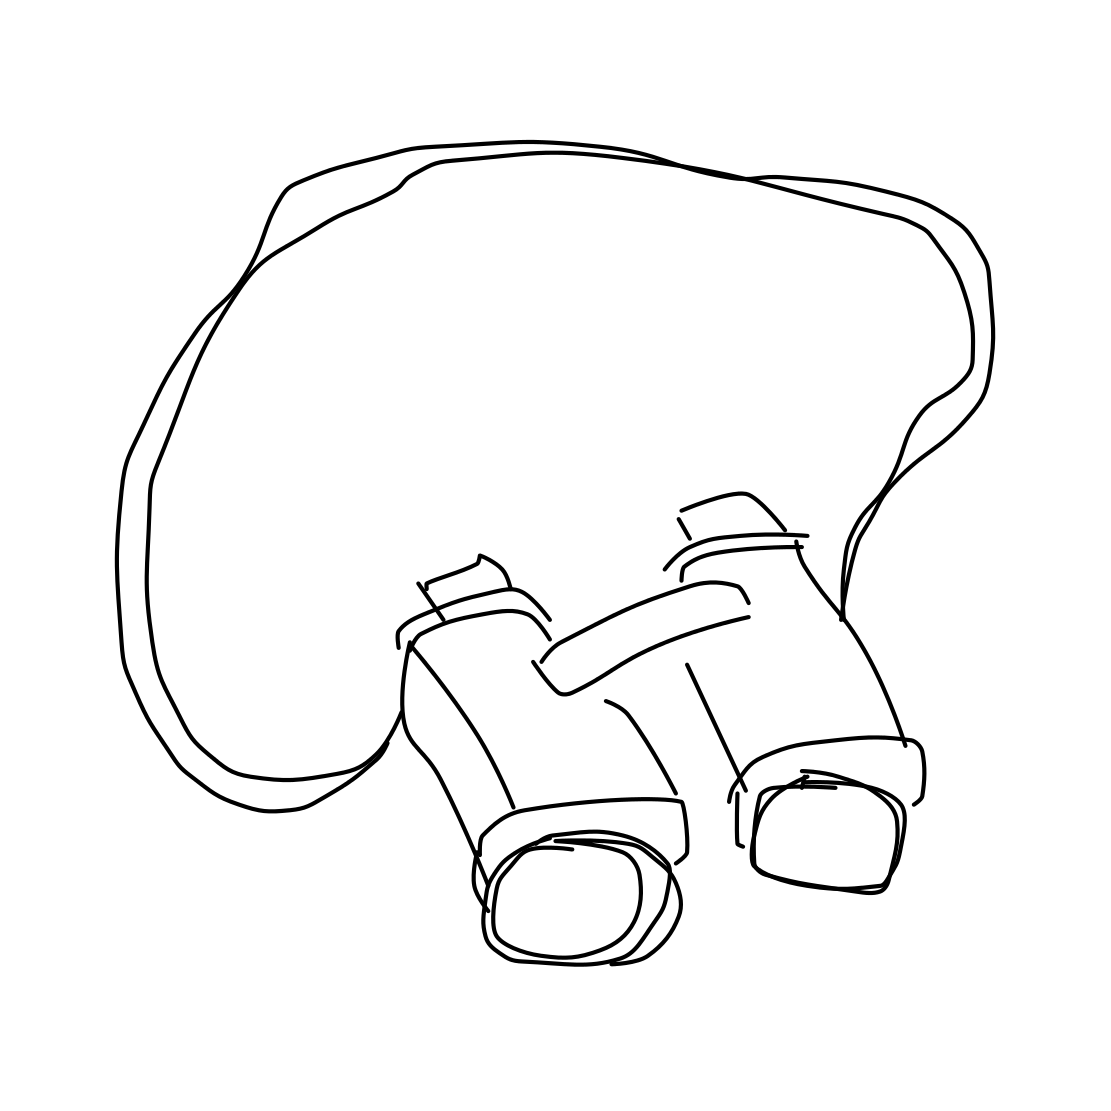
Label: binoculars